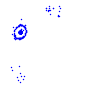
Particle: pion